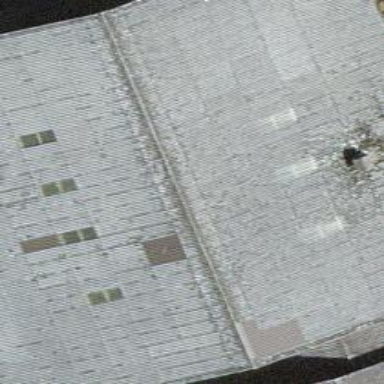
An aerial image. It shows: Farm building.